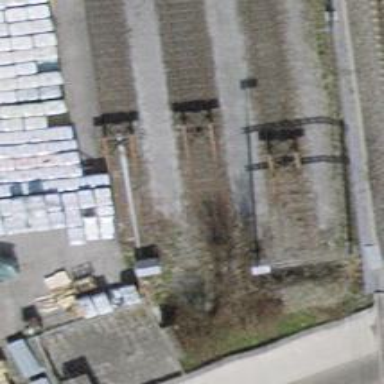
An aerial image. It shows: Railway buffer stop.